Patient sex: M
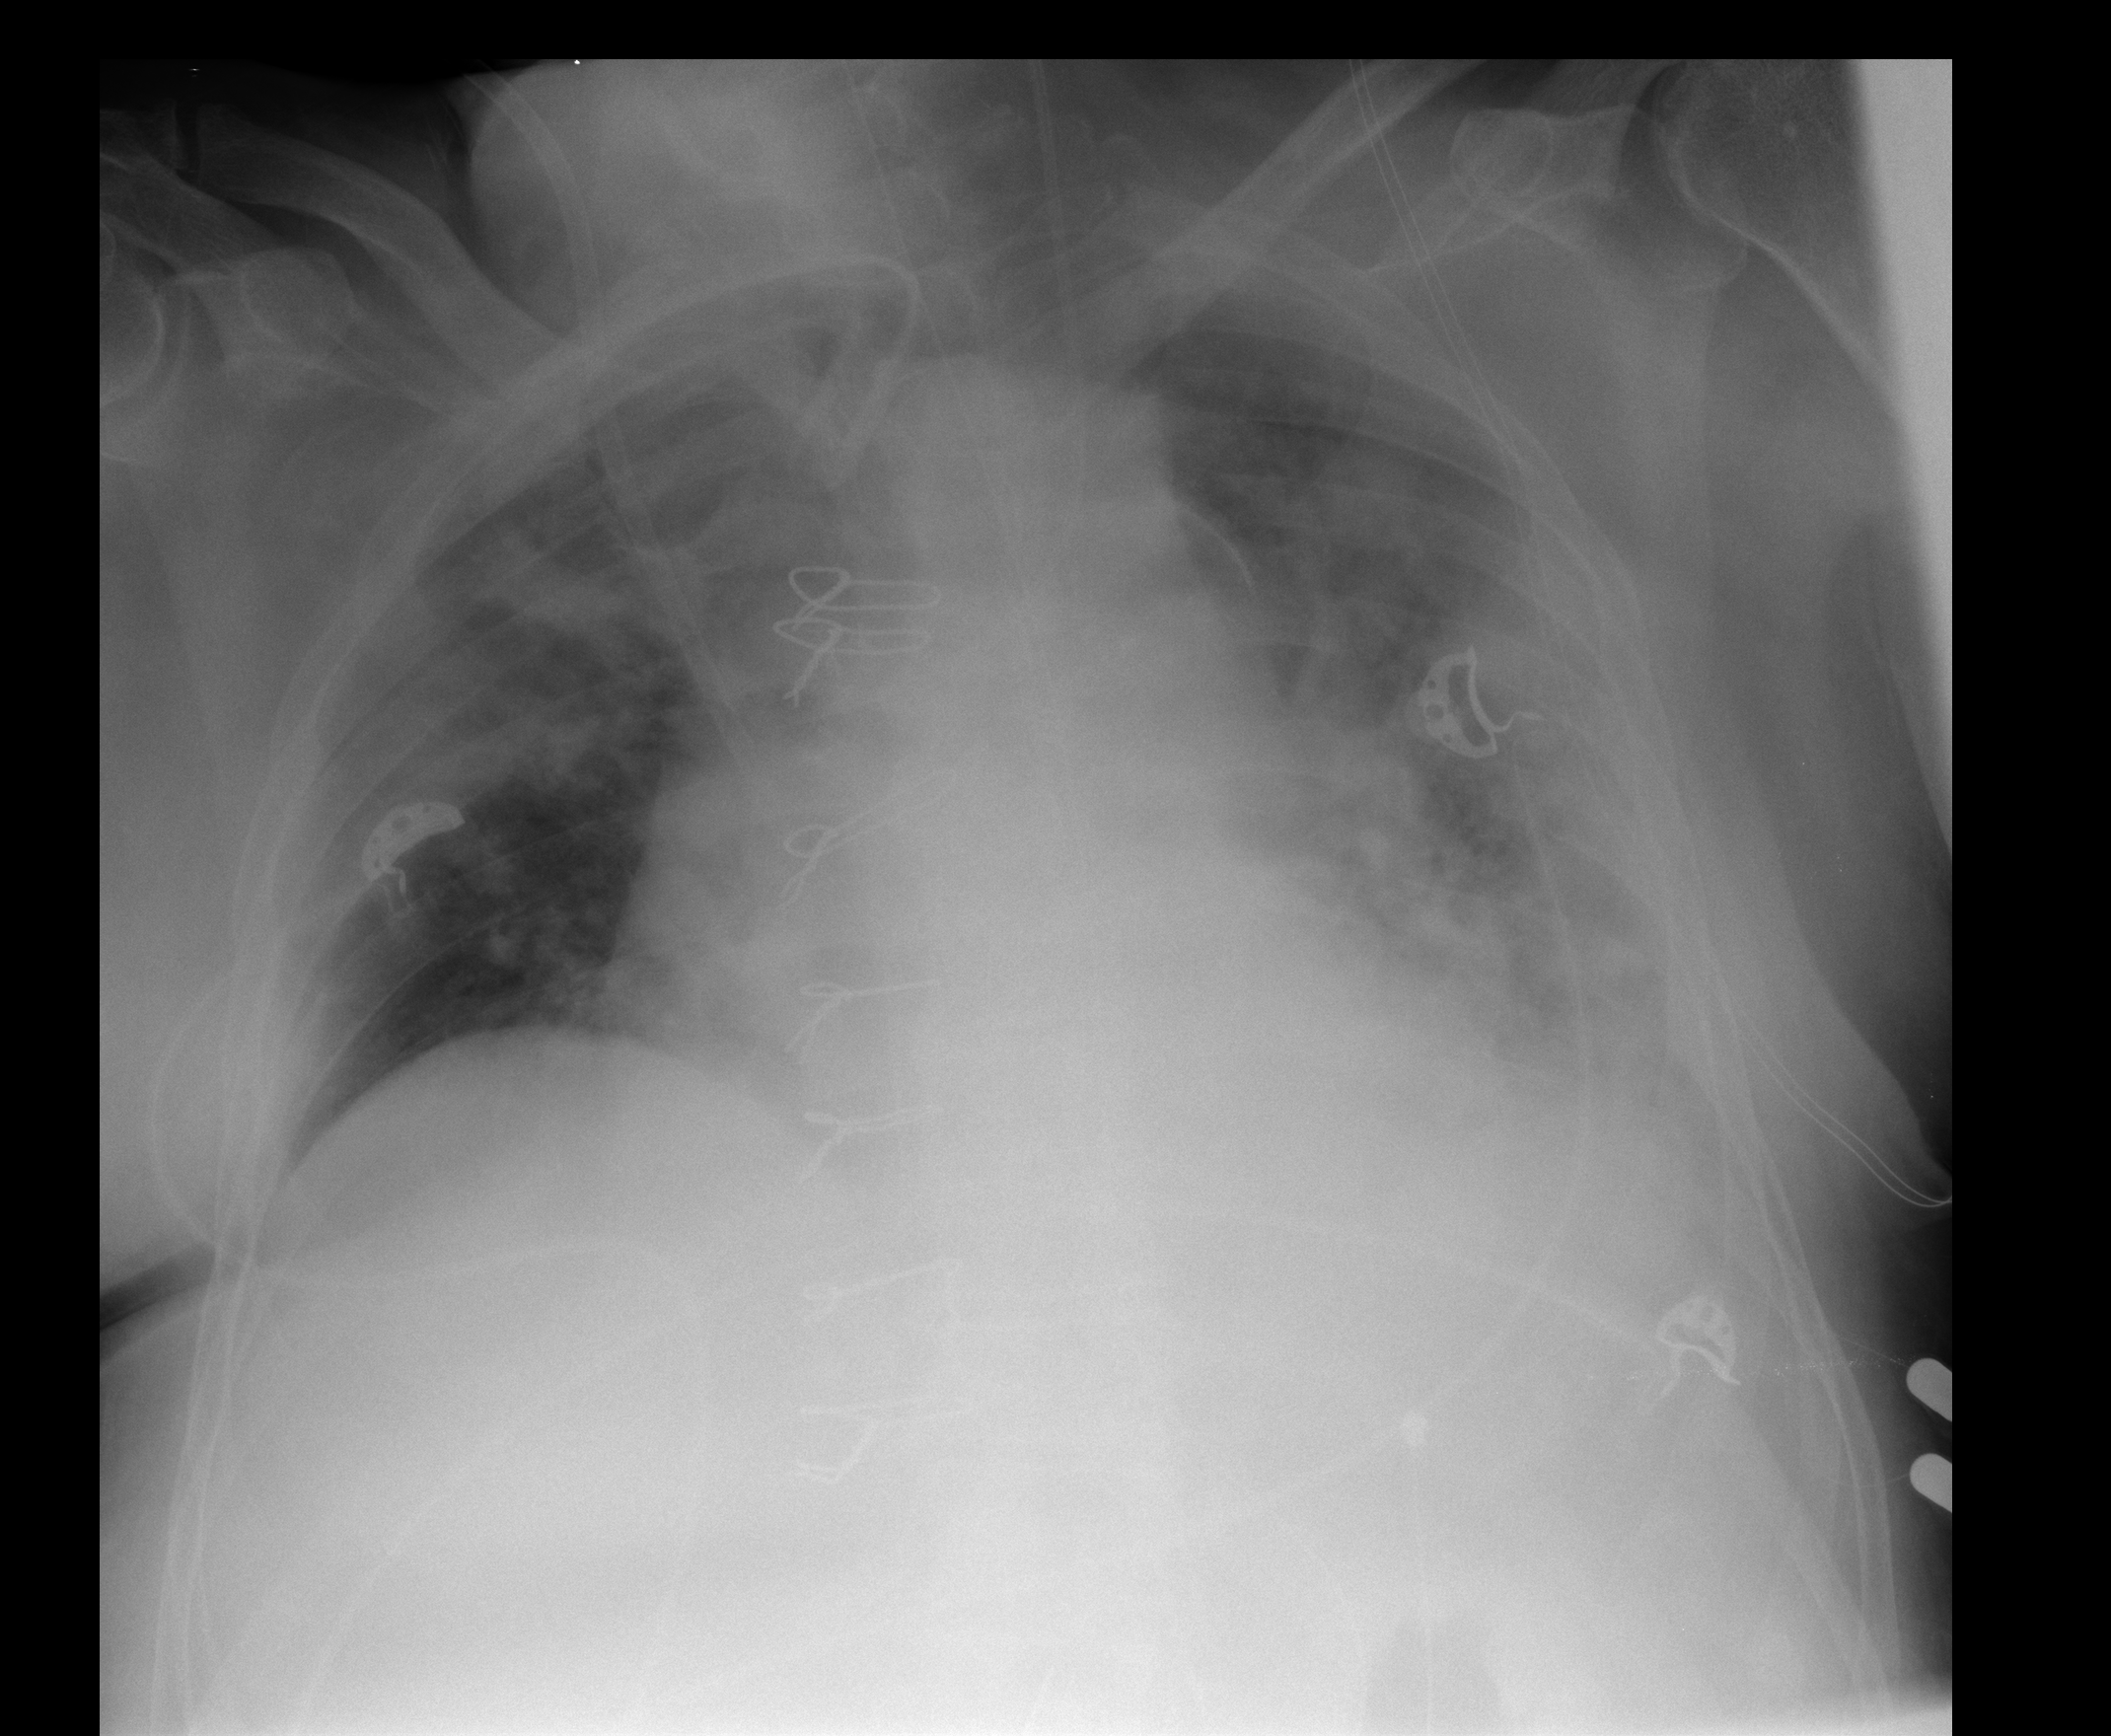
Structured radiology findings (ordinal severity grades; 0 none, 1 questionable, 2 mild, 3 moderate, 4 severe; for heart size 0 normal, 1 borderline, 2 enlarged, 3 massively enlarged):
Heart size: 2
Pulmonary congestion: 2
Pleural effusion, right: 0
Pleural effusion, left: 2
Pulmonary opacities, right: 2
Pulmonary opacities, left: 3
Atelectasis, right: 0
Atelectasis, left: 0